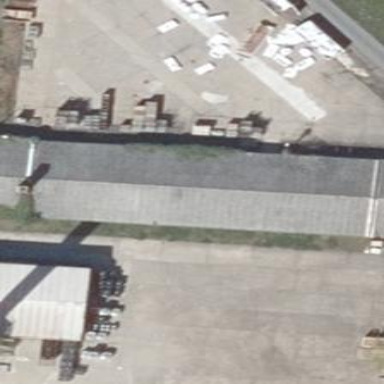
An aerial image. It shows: Industrial building with gabled roof.